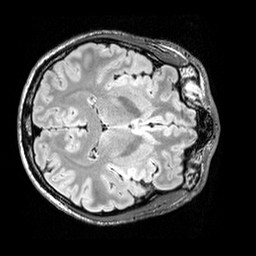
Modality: FLAIR
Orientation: axial
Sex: male
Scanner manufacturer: siemens
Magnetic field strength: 3 T
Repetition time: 5 s
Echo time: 0.395 s